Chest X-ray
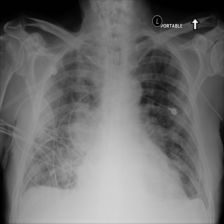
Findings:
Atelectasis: negative
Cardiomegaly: negative
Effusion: negative
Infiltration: positive
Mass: positive
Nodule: negative
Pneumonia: negative
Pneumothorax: negative
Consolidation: negative
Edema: negative
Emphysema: negative
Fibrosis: negative
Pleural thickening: negative
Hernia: negative